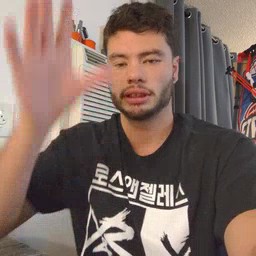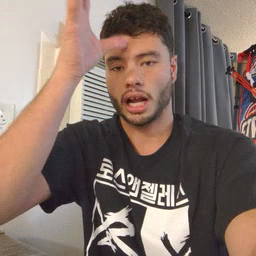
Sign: dad